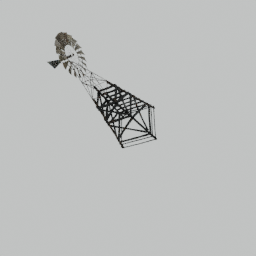
Label: architecture